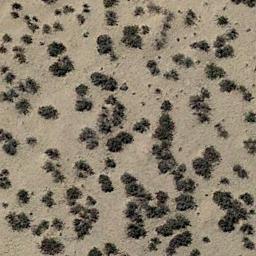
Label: chaparral